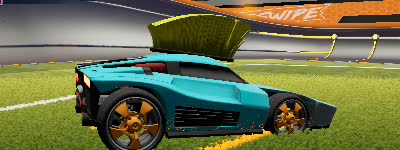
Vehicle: breakout